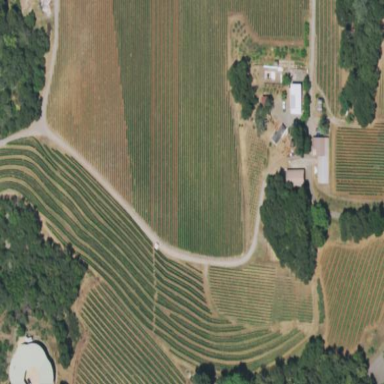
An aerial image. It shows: Vineyard with wine grapes as the crop.